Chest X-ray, PA view. Patient: 54 years old, sex F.
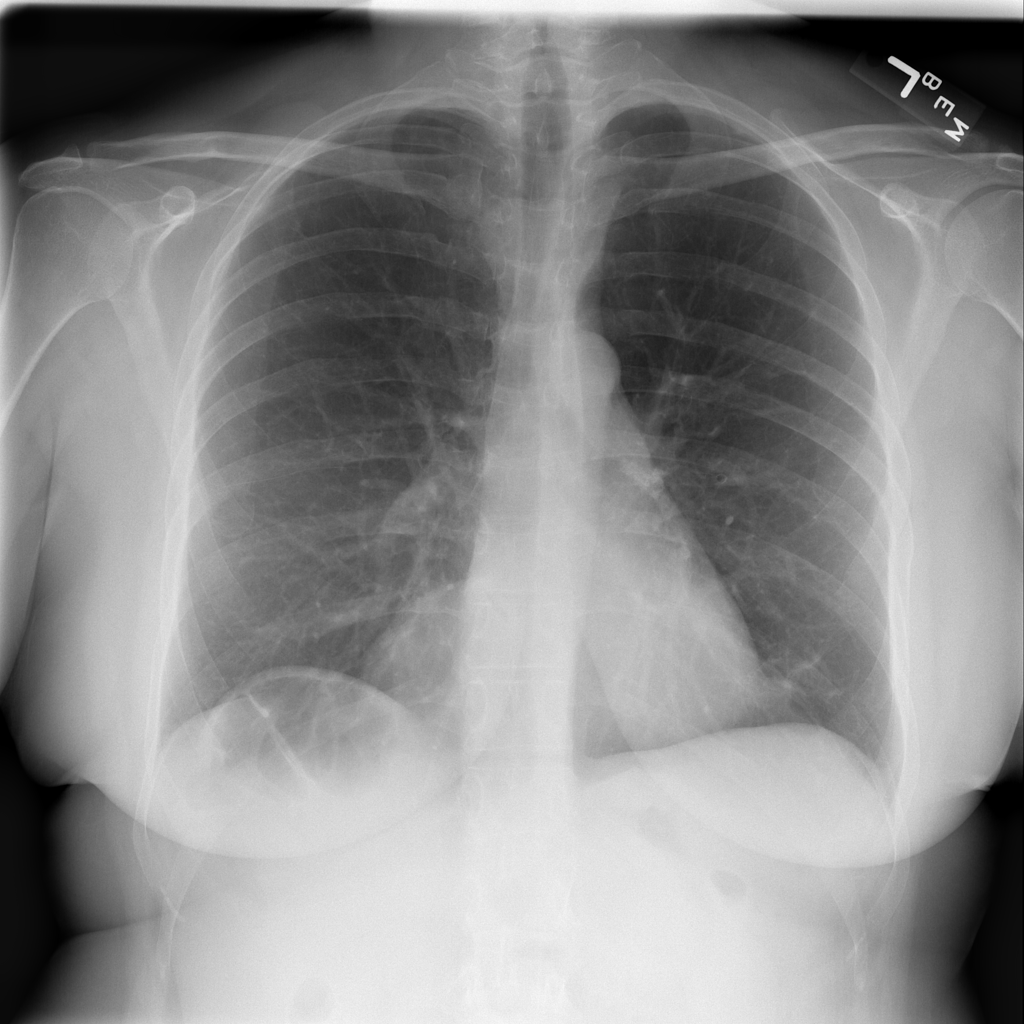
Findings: No Finding